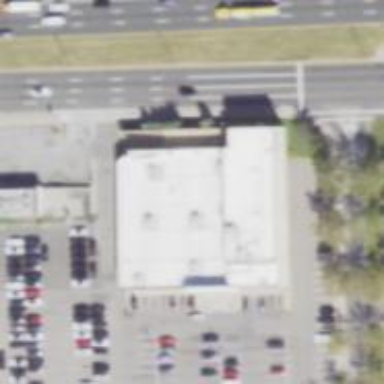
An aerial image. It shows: Building.